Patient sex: M
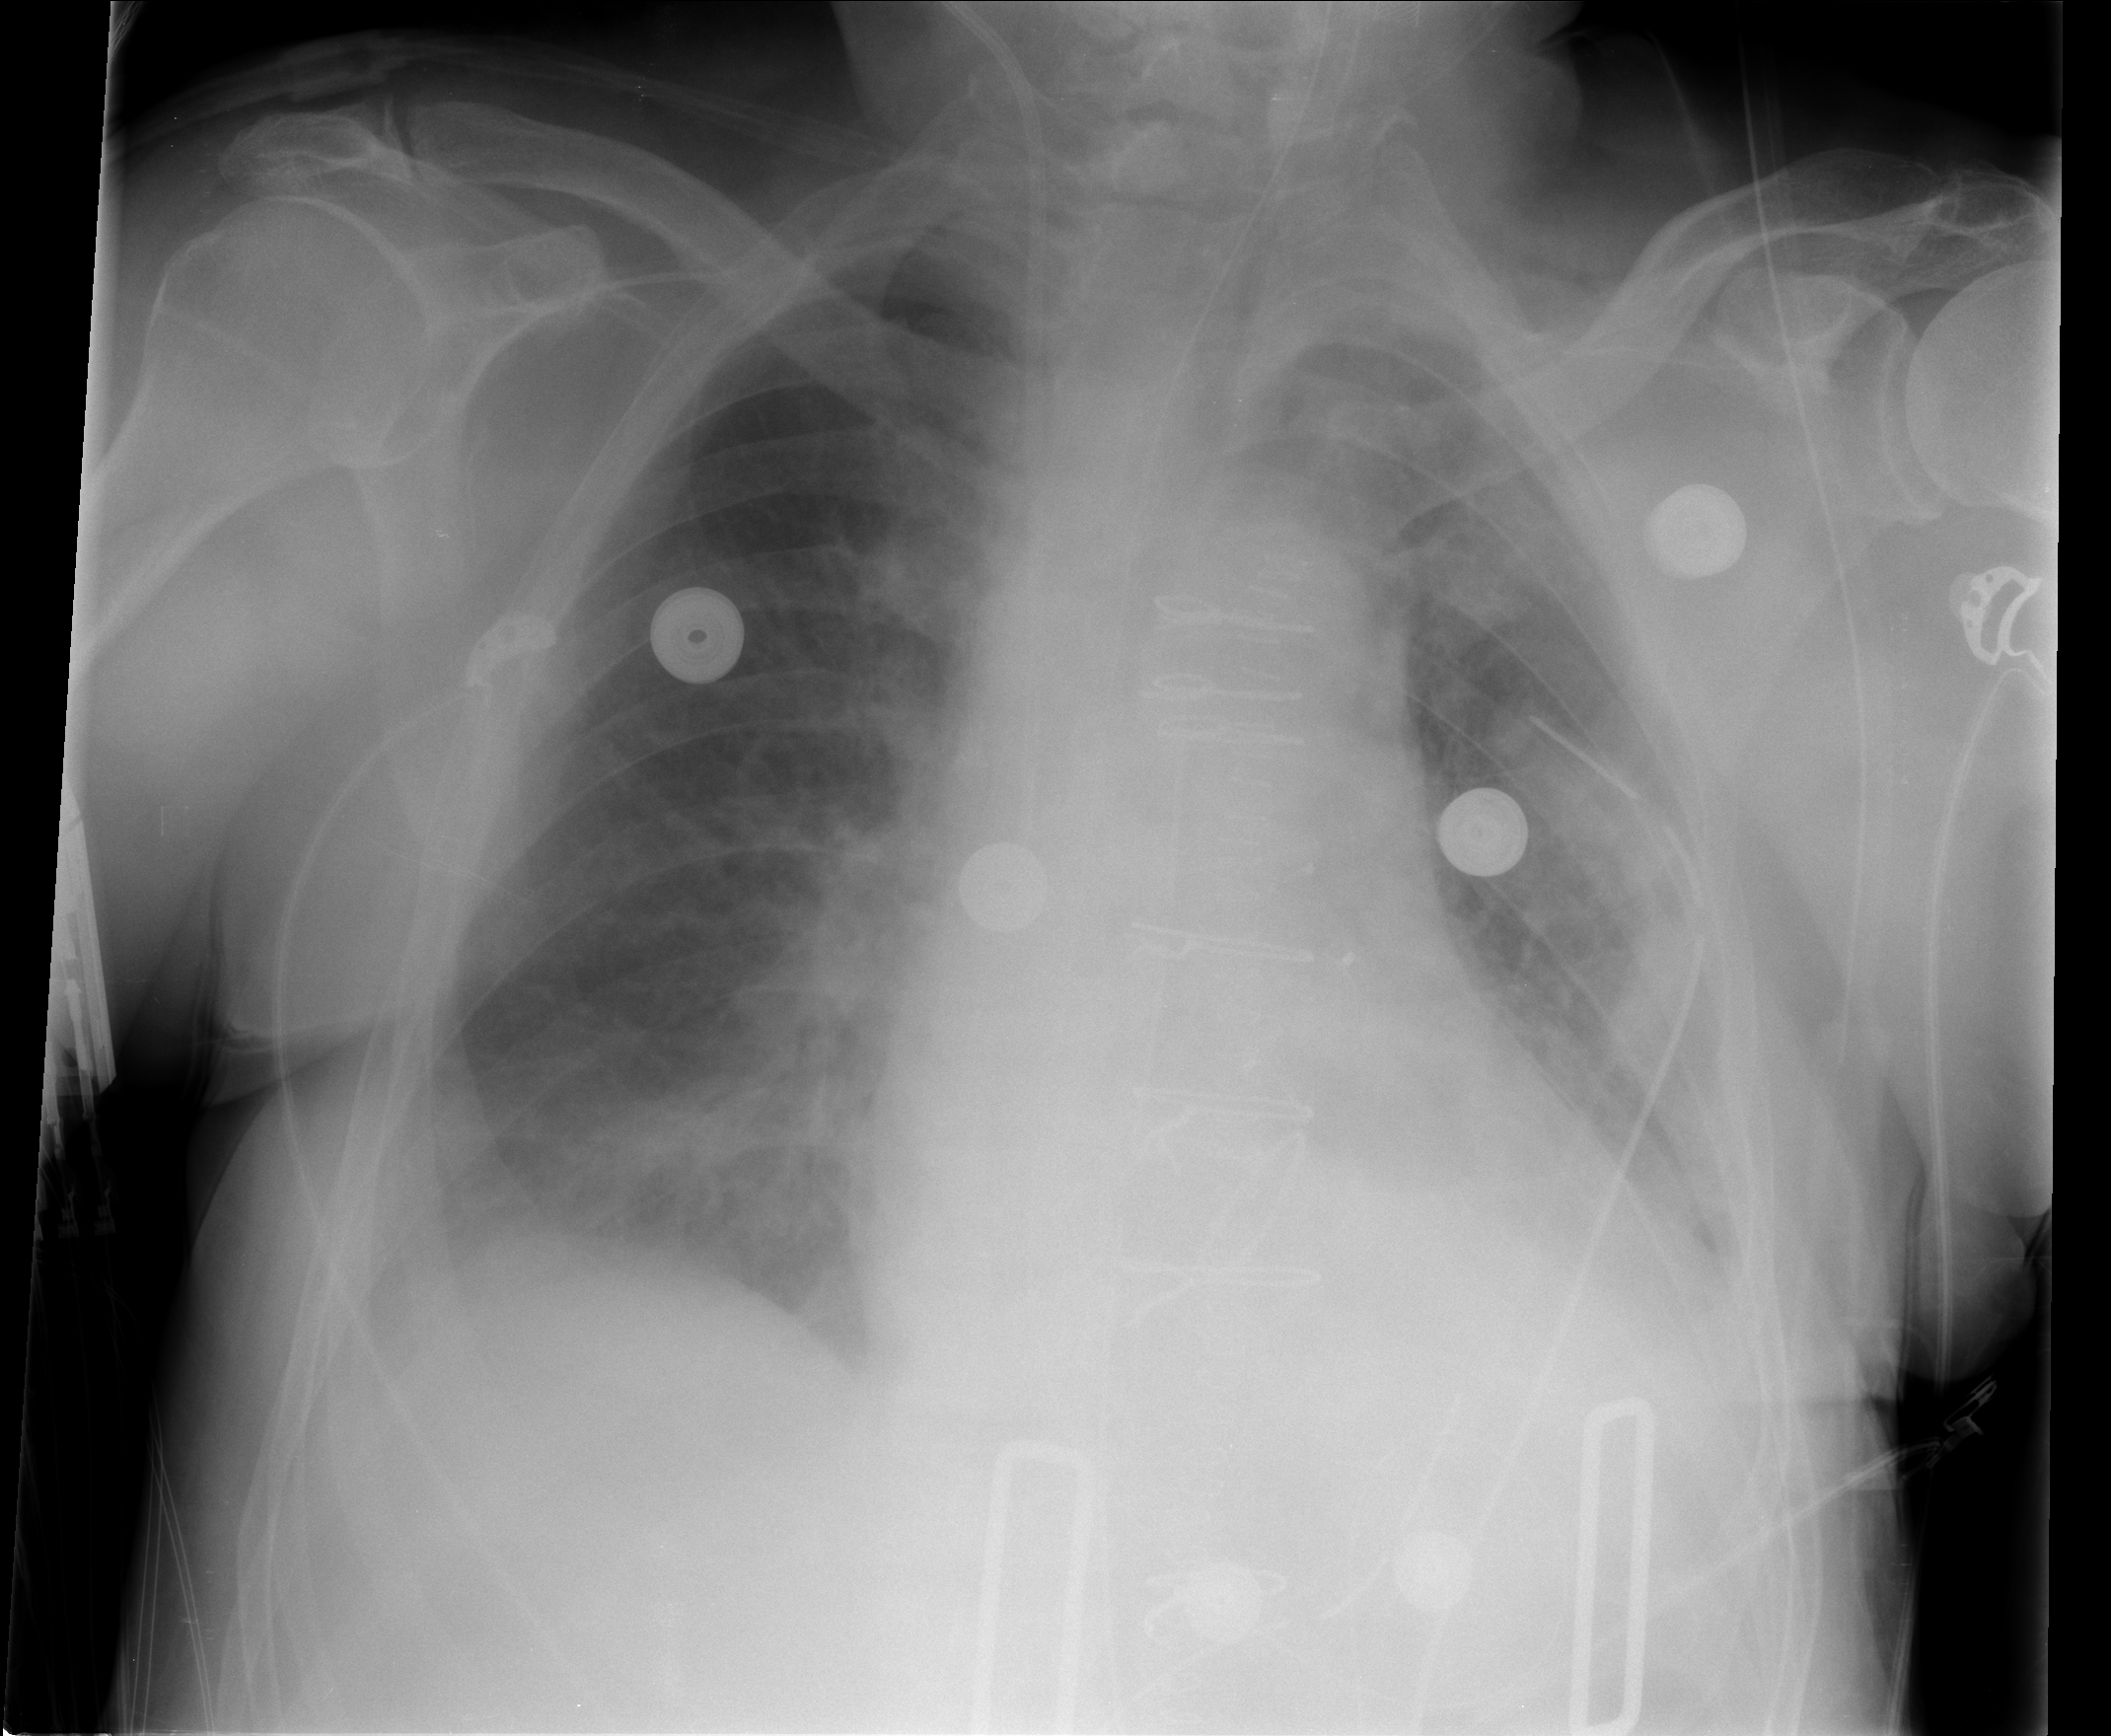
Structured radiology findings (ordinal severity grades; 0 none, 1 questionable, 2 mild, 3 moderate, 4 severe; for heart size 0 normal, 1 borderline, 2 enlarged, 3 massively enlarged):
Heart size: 0
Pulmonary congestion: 0
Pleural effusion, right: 2
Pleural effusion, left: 1
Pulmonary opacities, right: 0
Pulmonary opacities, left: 0
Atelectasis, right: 1
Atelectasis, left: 1